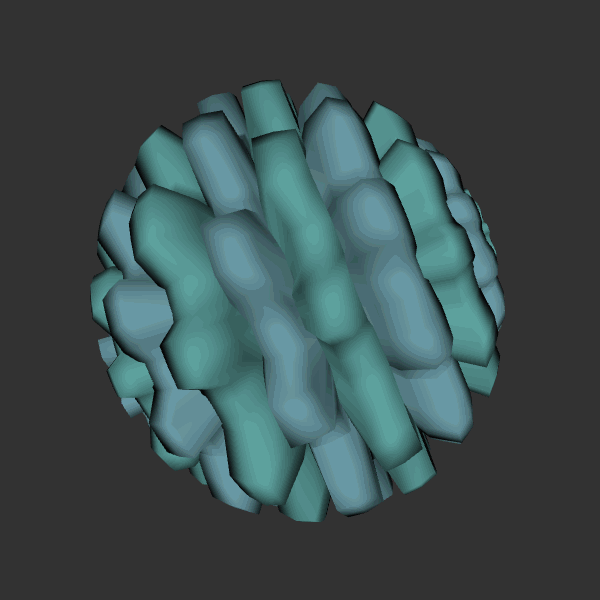
Background: dark